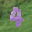
Label: 4